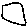
Label: square